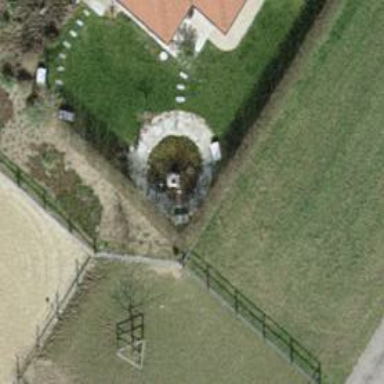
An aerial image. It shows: Hedge acting as barrier.